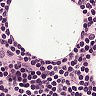
Metastatic tissue present: no